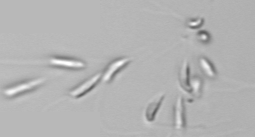
Label: Dinobryon